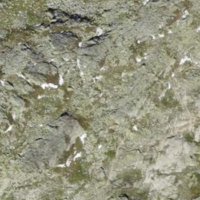
EUNIS habitat code: 31
Species observed at this site:
Micranthes stellaris